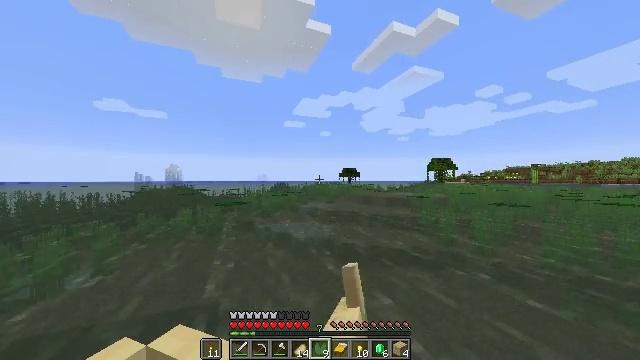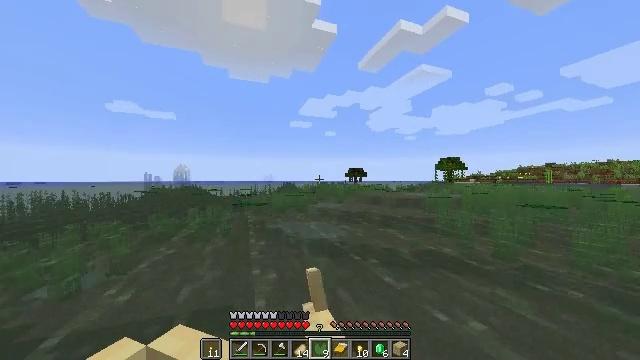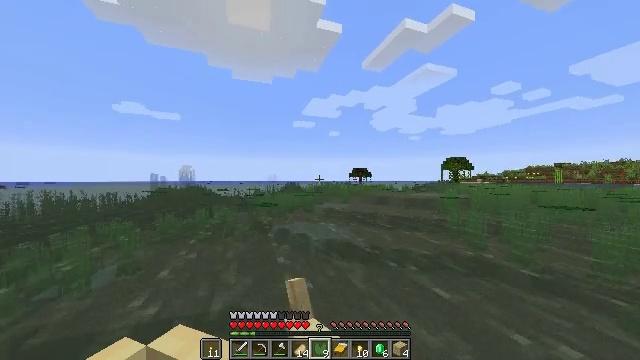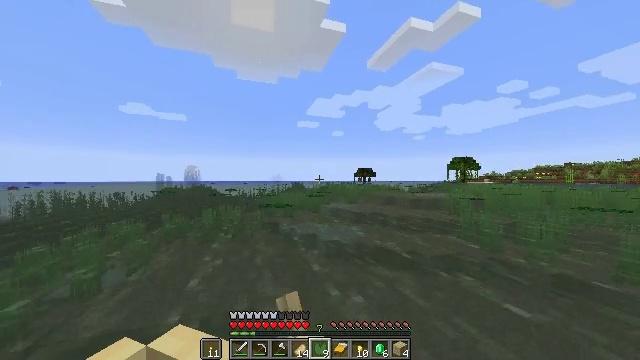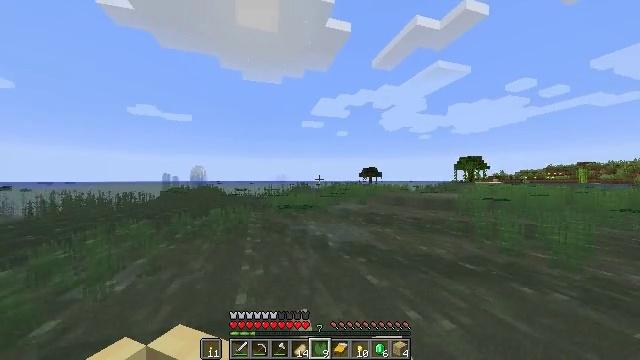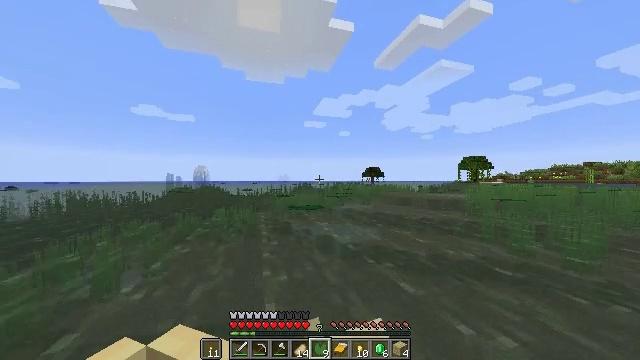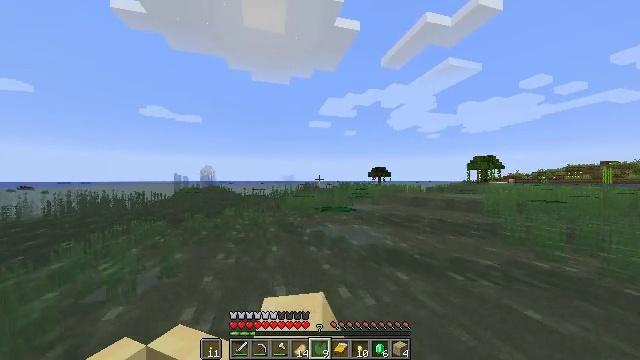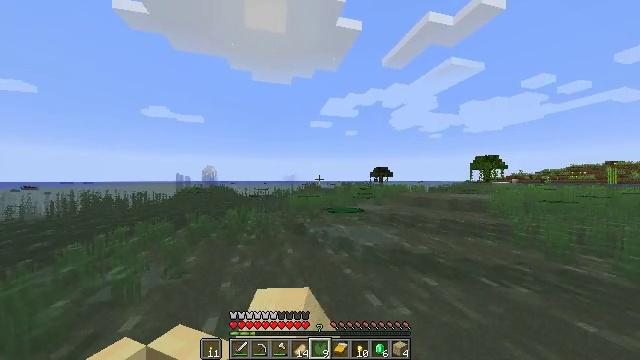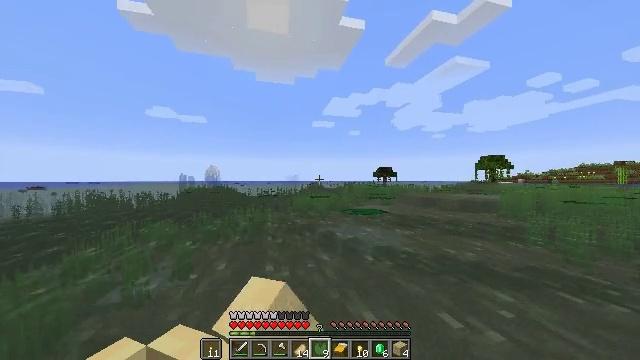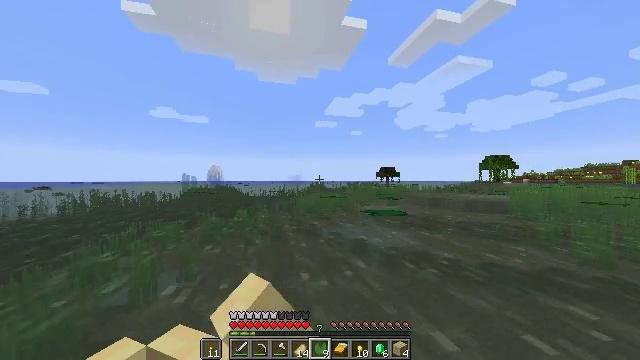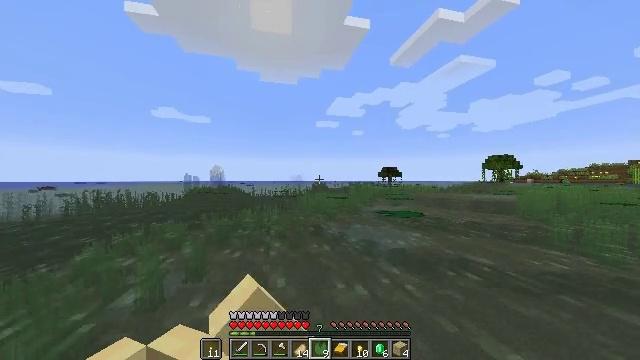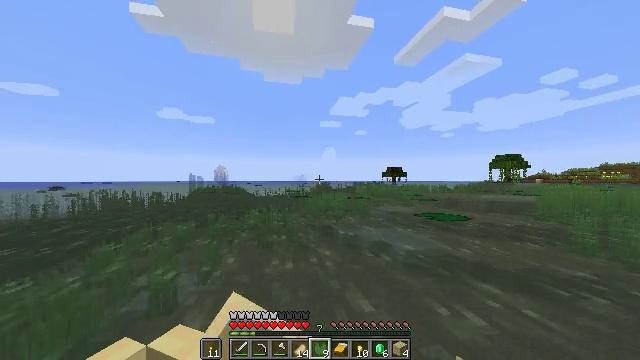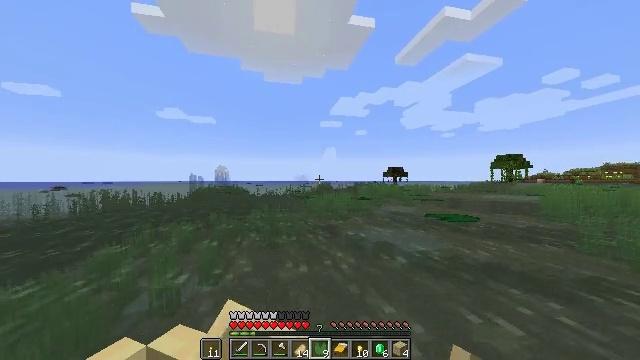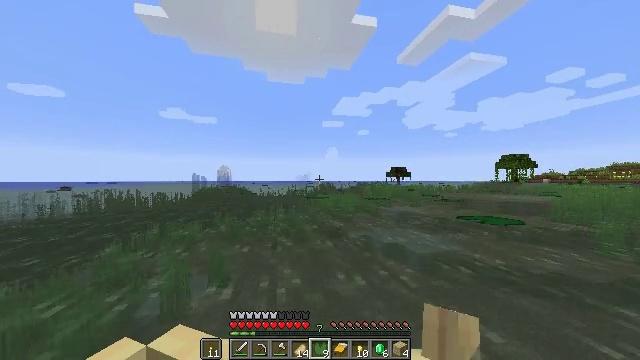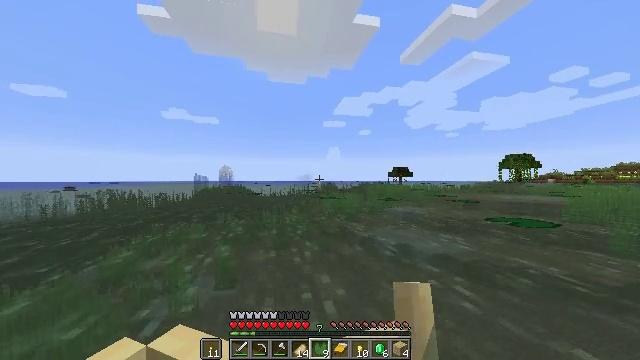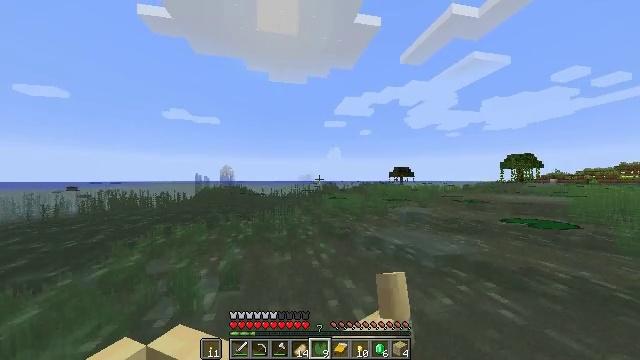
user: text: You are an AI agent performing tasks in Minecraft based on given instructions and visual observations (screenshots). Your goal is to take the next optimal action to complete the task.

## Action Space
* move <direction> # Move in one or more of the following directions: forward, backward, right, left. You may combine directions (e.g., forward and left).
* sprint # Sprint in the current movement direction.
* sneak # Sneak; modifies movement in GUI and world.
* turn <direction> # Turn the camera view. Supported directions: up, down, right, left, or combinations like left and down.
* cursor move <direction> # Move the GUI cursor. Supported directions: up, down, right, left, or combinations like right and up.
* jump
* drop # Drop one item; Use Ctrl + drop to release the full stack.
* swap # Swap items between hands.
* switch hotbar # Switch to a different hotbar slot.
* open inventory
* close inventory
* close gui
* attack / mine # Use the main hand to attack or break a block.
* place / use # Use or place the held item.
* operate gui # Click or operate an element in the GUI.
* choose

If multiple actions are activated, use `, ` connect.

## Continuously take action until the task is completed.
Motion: motion action
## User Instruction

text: Remove a lily pad from the inventory.
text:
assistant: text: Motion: move forward, sprint
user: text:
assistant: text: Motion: move forward, sprint
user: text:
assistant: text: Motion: move forward, sprint
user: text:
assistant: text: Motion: move forward, sprint
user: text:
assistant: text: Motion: move forward, sprint
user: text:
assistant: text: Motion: move forward, sprint
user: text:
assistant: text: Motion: move forward, sprint
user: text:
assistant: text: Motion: move forward, sprint
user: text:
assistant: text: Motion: move forward, sprint
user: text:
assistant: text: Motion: move forward, sprint
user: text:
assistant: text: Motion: move forward, sprint
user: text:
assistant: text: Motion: move forward, sprint
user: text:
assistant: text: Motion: move forward, sprint
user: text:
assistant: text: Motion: move forward, sprint
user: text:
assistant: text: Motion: move forward, sprint
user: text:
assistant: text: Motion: move forward, sprint
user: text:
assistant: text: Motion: move forward, sprint
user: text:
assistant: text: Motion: move forward, sprint
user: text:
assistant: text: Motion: move forward, sprint
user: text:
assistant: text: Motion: move forward, sprint
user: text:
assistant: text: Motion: move forward, sprint
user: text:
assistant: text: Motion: move forward, sprint
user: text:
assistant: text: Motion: move forward, sprint, attack / mine
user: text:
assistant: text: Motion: move forward, sprint, attack / mine
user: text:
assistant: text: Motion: move forward, sprint, attack / mine
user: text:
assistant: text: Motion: move forward, sprint, attack / mine
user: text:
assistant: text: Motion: move forward, sprint, turn right and up
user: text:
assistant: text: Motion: move forward, sprint, turn right and up
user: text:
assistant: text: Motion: move forward, sprint, turn right and up
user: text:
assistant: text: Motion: move forward, sprint